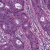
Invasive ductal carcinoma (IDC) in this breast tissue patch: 1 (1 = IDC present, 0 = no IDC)